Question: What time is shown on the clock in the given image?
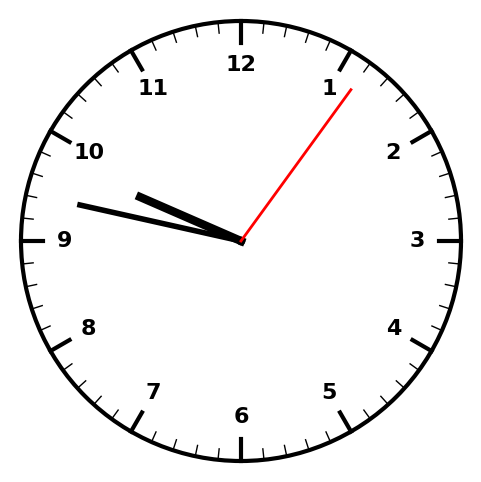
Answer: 09:47:06